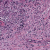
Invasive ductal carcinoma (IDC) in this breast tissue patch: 1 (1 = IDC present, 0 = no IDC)